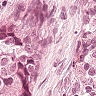
Metastatic tissue present: yes